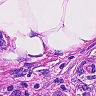
Metastatic tissue present: yes